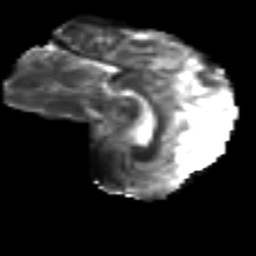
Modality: T2w
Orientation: sagittal
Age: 47
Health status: ill
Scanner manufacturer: philips
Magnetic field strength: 3 T
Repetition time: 9 s
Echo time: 0.127 s